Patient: sex F, age 36
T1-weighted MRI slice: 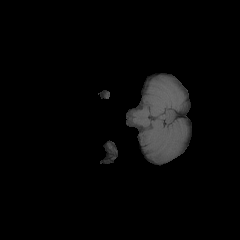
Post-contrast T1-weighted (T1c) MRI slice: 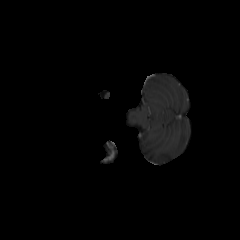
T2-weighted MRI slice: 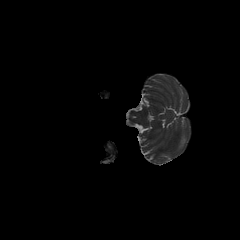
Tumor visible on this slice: no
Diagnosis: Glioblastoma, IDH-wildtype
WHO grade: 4